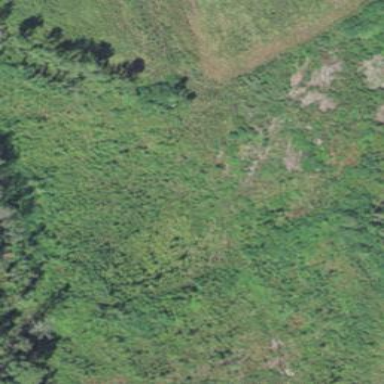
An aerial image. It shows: Evergreen forest with needle-leaved trees.